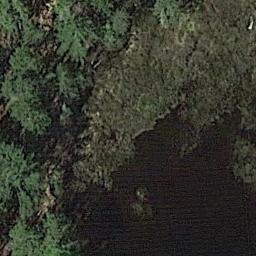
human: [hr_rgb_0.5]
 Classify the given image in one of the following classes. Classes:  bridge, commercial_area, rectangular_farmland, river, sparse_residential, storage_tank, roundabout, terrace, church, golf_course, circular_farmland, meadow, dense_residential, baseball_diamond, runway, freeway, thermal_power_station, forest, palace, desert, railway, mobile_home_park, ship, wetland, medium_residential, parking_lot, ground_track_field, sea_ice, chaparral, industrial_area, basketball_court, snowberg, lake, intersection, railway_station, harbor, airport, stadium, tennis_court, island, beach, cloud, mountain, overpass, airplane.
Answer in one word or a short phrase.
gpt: wetland